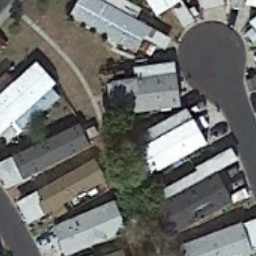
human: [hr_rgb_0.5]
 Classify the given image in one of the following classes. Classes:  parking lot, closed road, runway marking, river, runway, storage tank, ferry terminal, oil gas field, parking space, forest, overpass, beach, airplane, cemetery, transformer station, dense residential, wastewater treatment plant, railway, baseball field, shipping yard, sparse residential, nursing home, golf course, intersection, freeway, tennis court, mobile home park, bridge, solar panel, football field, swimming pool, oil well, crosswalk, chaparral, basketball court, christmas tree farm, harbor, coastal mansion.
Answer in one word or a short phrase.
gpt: mobile home park